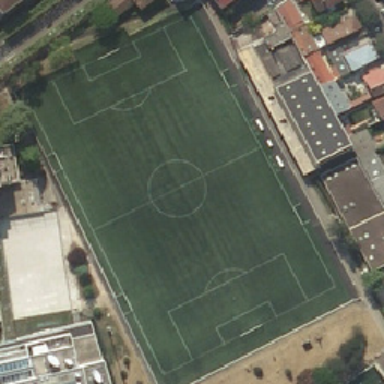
The footballground is next to houses .